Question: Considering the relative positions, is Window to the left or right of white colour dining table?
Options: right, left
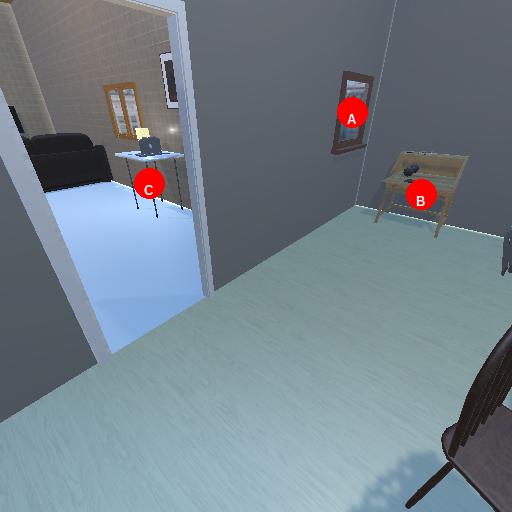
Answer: right